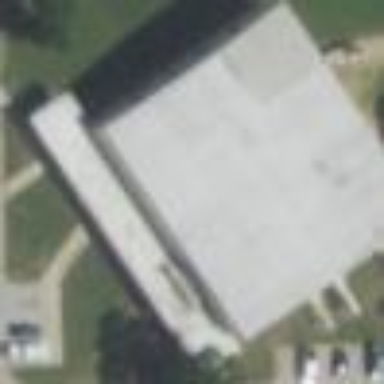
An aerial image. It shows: There is theatre building.